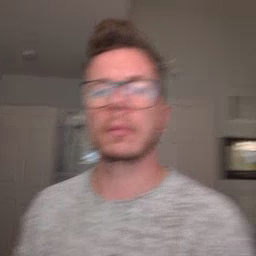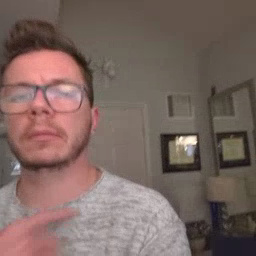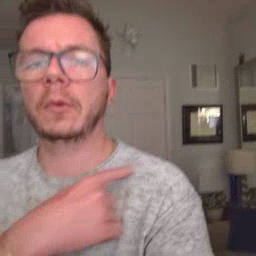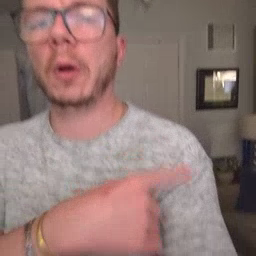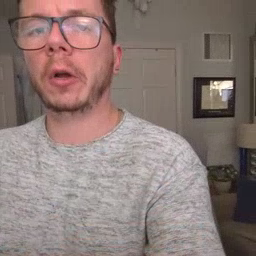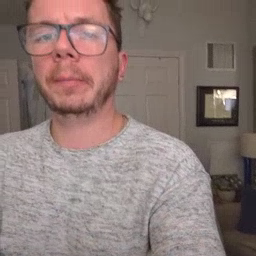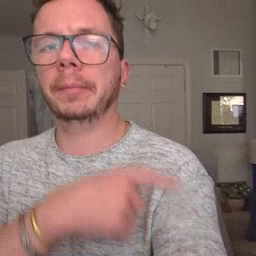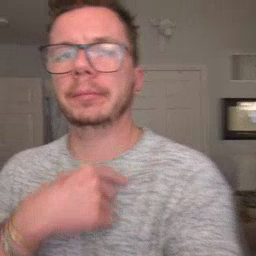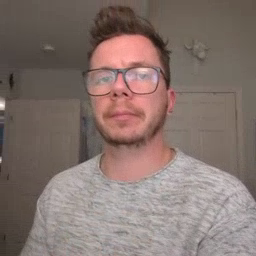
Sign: arm